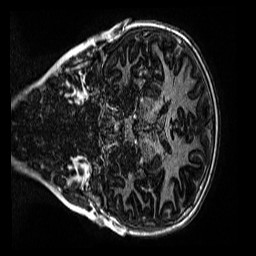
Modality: MP2RAGE
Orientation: coronal
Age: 9
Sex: female
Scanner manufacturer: siemens
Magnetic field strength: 3 T
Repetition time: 4 s
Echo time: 0.00299 s